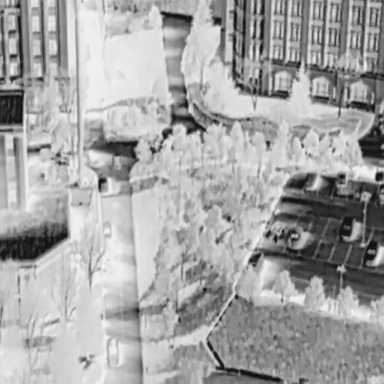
There are nine Cars in the infrared image.